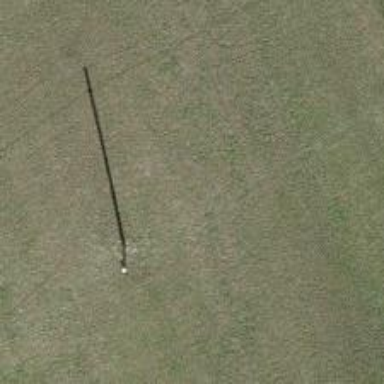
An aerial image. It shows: Power pole.